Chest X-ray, AP view. Patient: 21 years old, sex M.
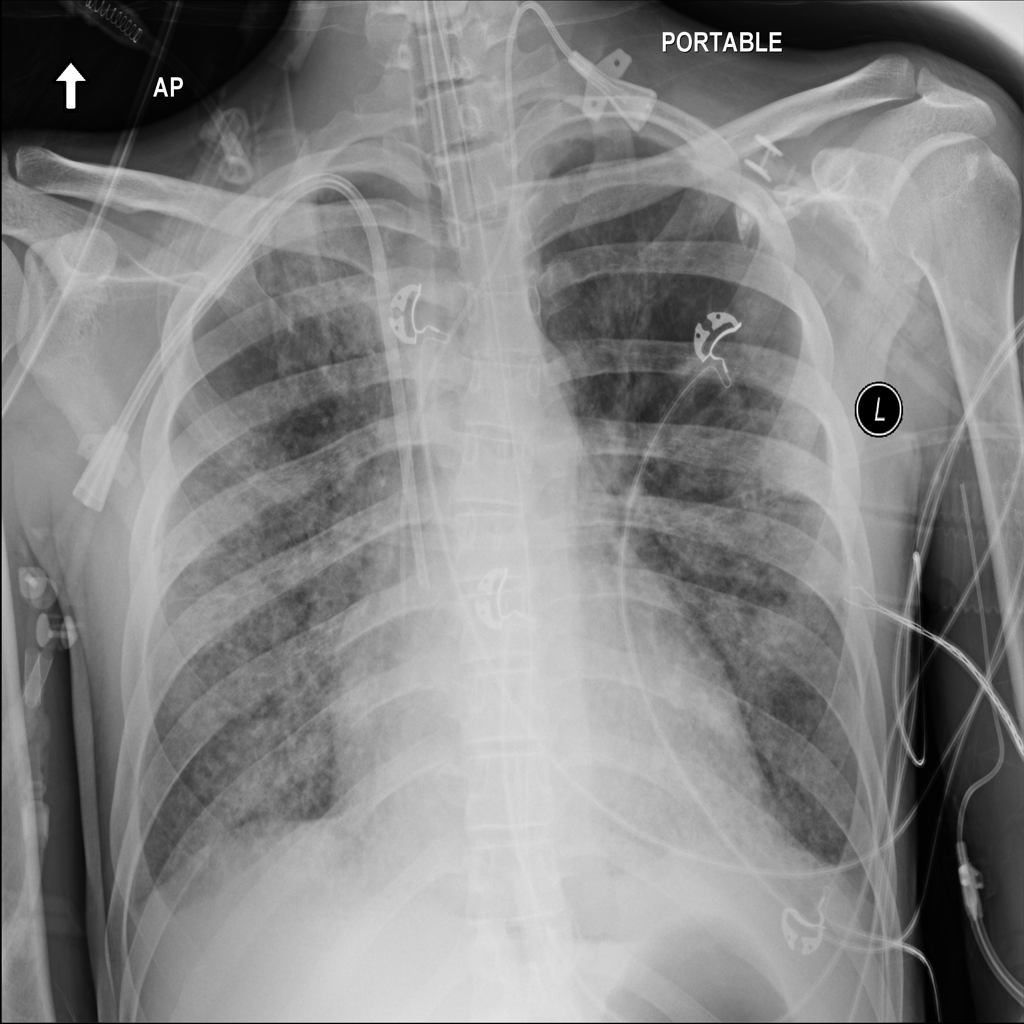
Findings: Infiltration